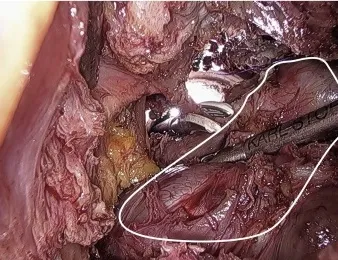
Intraoperative laparoscopic view. C: The abdominal cavity and anal side was opened all around by anal-side approach. The white line points to the tumor.
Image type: medical_photograph (other_medical_photograph)